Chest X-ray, PA view. Patient: 35 years old, sex F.
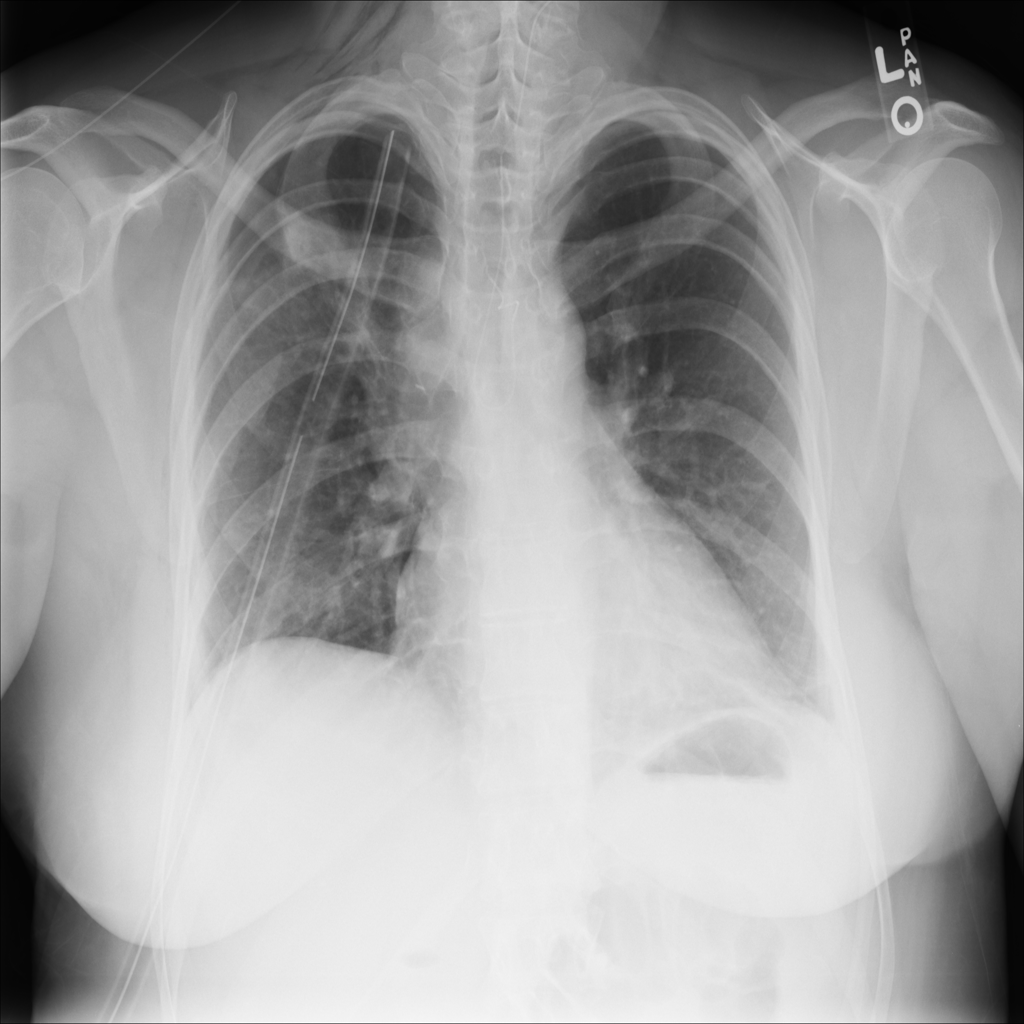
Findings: Atelectasis